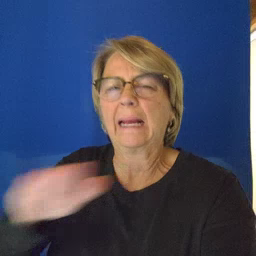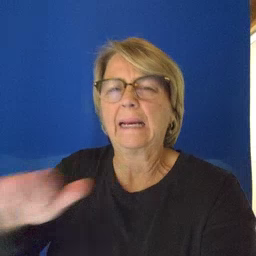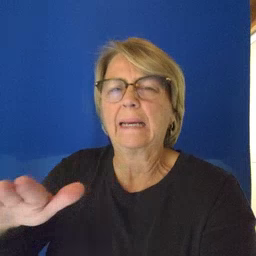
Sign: clean